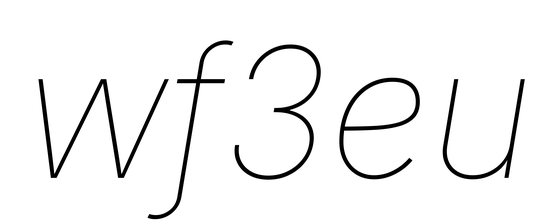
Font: Inter-Italic_Thin_Italic